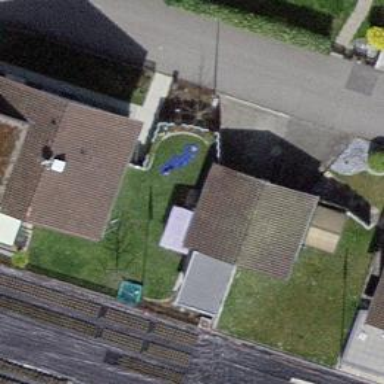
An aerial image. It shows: Garage.